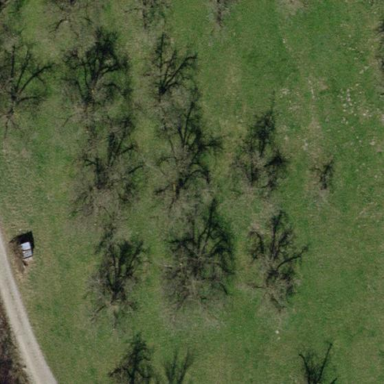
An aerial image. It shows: Orchard.